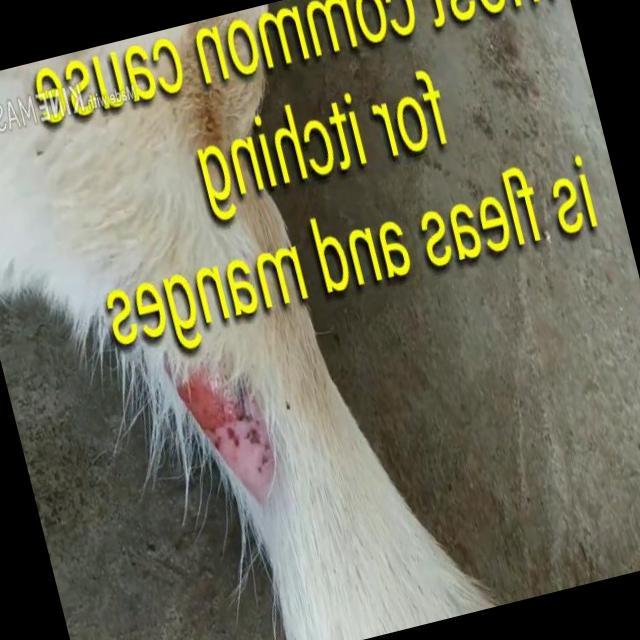
Canine dermatitis — inflammation of the skin presenting with erythema, pruritus, papules, and excoriation. May be allergic, contact, or atopic in origin.